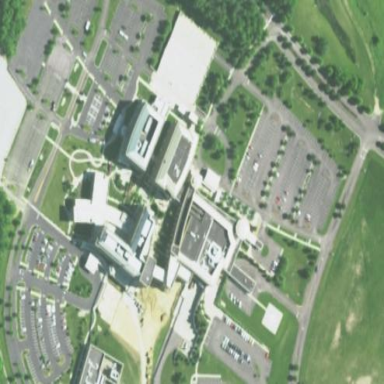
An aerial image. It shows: Hospital providing healthcare services.